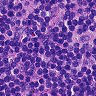
Metastatic tissue present: no